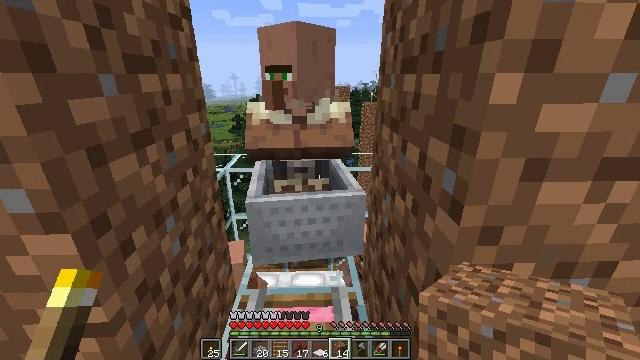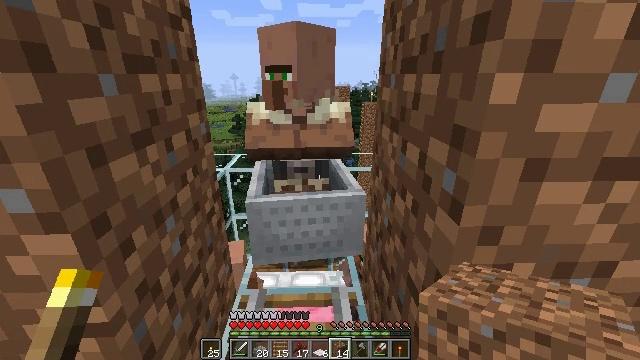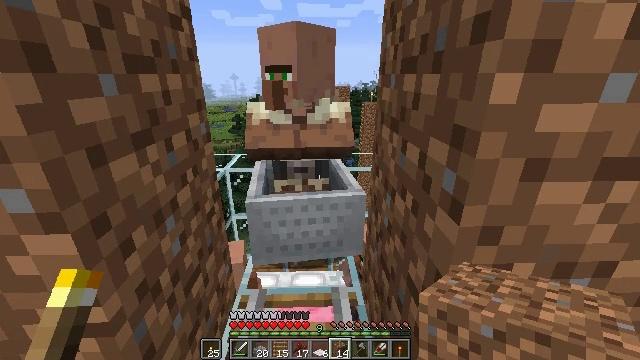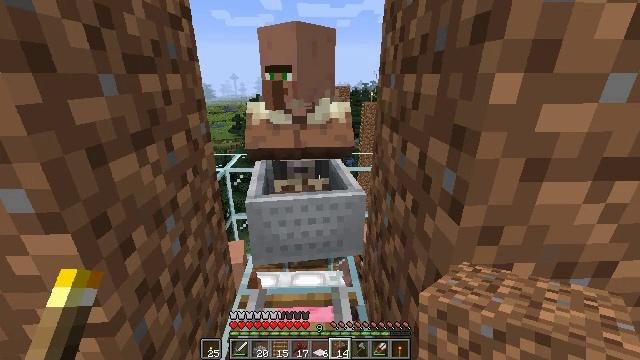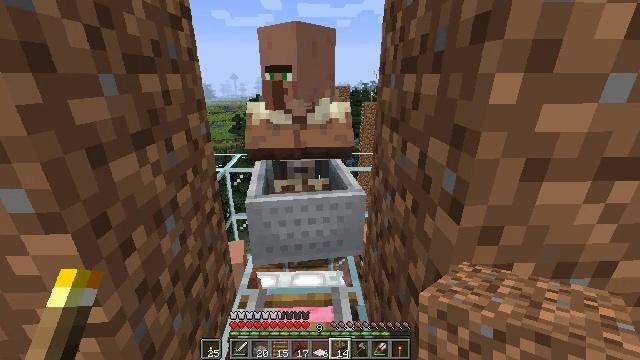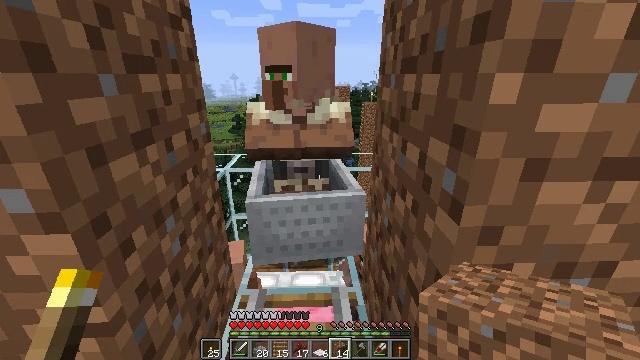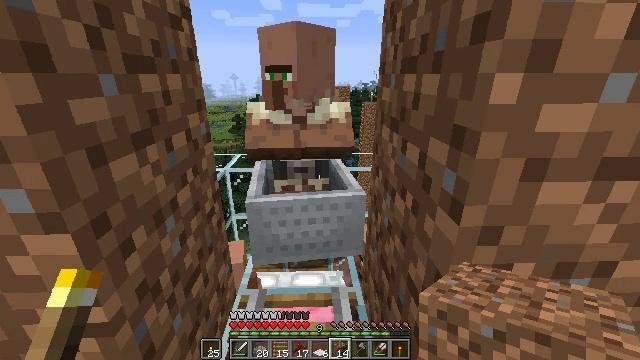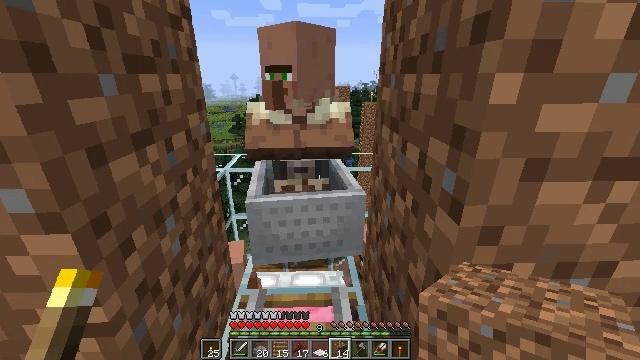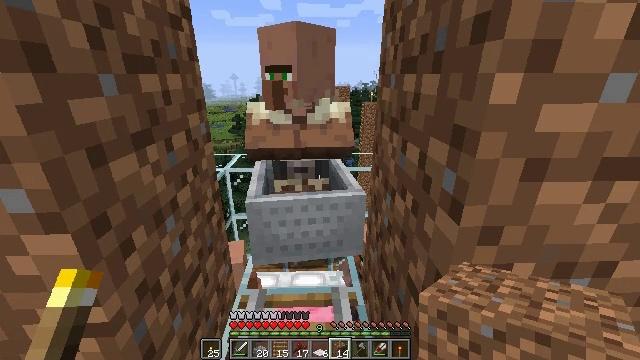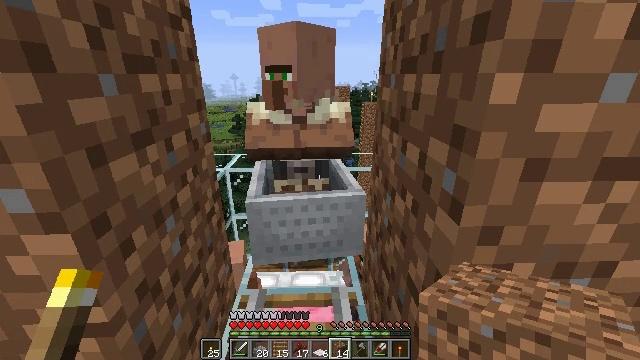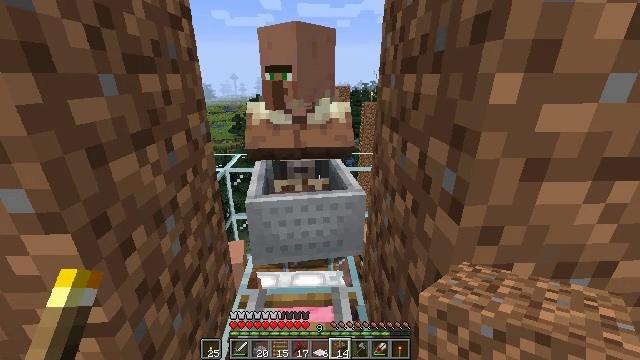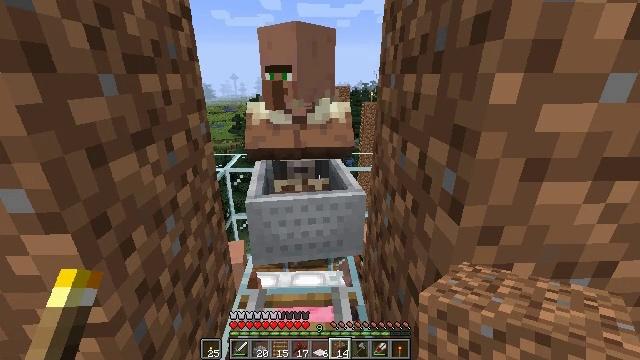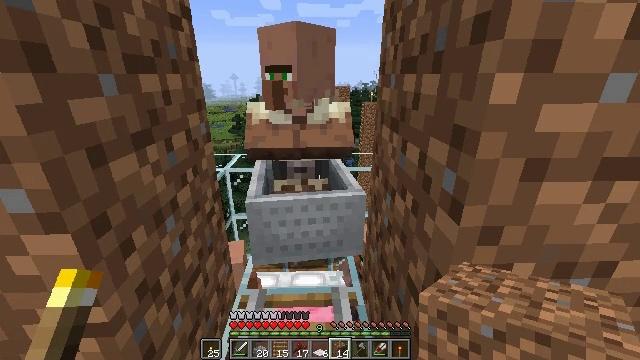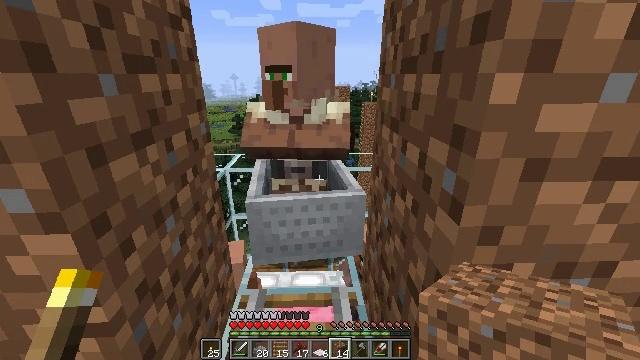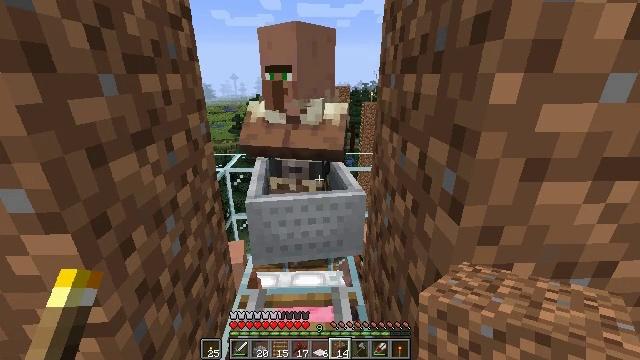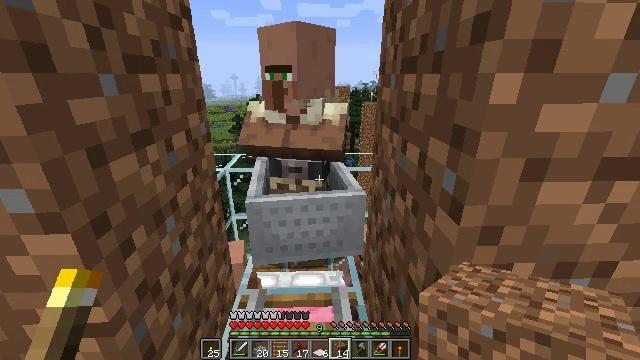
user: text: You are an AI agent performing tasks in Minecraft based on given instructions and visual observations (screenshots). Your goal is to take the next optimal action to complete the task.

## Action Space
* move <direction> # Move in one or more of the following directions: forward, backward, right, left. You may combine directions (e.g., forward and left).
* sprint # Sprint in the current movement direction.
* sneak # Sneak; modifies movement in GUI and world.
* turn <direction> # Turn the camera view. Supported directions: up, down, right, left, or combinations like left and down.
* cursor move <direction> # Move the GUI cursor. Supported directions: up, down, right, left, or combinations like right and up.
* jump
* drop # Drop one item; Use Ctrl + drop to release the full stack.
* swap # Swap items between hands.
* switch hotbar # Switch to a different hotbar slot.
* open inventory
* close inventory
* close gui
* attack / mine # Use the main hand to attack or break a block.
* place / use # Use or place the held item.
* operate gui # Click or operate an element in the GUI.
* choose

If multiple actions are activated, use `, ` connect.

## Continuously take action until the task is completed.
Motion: motion action
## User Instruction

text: Break the glass block.
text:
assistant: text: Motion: no_op
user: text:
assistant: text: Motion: no_op
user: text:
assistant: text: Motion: no_op
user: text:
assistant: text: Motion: no_op
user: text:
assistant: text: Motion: no_op
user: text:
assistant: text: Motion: no_op
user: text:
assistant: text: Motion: no_op
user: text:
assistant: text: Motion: no_op
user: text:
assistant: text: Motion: no_op
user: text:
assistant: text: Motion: no_op
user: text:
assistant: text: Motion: no_op
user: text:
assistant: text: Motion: no_op
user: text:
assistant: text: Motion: no_op
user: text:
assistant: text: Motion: no_op
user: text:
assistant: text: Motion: no_op
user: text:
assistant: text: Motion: no_op
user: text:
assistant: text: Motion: no_op
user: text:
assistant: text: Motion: no_op
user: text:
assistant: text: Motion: no_op
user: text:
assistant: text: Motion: no_op
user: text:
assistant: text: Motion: no_op
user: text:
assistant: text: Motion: no_op
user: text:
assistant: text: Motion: no_op
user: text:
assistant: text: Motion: no_op
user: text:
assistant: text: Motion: no_op
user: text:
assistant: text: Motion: no_op
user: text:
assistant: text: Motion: no_op
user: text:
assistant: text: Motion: no_op
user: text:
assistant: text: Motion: no_op
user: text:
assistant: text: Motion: no_op